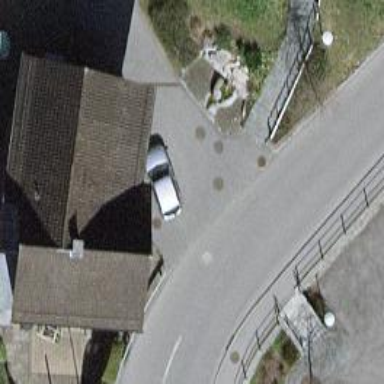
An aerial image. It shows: Road with steps.